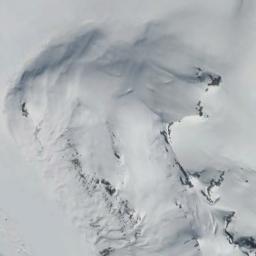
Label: snowberg